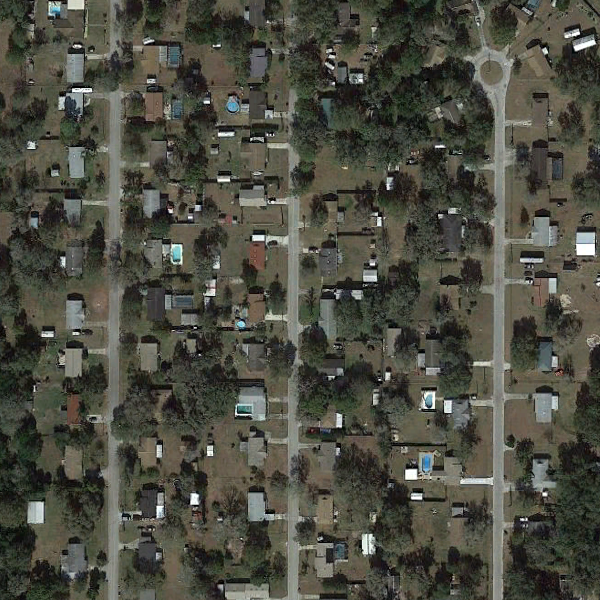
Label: MediumResidential